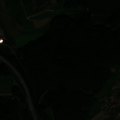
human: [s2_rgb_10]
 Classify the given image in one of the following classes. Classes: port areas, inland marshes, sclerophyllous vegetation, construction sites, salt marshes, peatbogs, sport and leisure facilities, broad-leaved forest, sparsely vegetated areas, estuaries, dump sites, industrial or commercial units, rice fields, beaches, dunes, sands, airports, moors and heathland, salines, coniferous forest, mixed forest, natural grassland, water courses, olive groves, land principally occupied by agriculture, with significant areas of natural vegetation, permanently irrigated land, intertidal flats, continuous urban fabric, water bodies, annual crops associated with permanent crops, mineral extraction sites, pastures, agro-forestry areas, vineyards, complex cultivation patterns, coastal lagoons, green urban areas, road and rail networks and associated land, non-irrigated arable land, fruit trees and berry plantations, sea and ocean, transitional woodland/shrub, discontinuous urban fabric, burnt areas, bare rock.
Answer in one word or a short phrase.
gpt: discontinuous urban fabric, non-irrigated arable land, complex cultivation patterns, broad-leaved forest, mixed forest